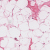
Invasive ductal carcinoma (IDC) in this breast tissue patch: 0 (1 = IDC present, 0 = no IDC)